Field crop: maize
Growth stage: 1
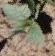
Species: datura